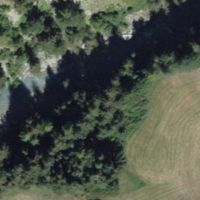
EUNIS habitat code: 24
Species observed at this site:
Populus tremula